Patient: sex M, age 79
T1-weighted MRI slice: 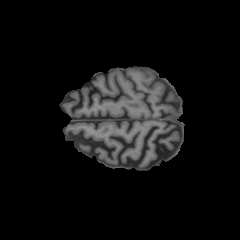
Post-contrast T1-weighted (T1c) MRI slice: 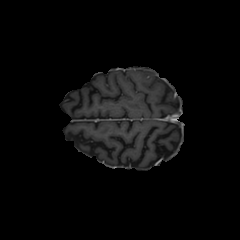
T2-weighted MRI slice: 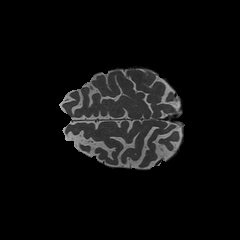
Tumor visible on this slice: no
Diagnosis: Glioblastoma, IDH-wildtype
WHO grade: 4